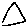
Label: triangle